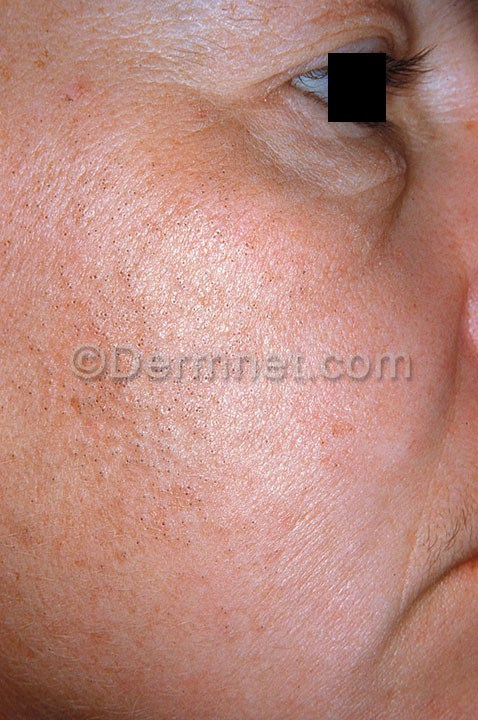
Disease: Acne and Rosacea Photos